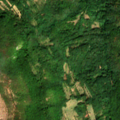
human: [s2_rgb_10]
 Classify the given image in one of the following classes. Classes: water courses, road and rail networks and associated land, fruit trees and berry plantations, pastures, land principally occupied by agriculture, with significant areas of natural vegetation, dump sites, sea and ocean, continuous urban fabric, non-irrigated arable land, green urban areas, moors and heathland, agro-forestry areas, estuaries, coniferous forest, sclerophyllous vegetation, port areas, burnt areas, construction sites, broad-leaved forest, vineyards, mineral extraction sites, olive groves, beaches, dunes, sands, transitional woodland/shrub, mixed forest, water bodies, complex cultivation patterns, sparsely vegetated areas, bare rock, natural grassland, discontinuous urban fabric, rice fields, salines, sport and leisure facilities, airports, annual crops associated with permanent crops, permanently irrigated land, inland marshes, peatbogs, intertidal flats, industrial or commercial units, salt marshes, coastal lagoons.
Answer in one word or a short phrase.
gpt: broad-leaved forest, transitional woodland/shrub